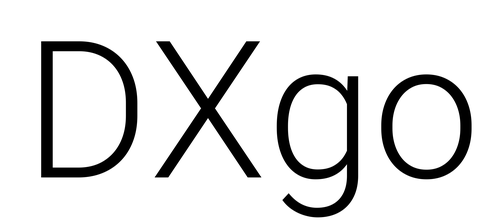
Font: Roboto_Light